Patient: sex M, age 29
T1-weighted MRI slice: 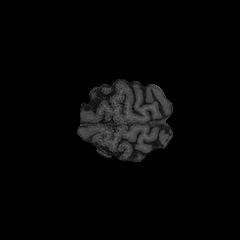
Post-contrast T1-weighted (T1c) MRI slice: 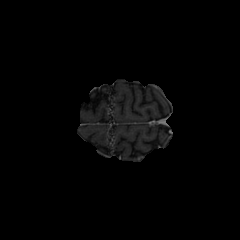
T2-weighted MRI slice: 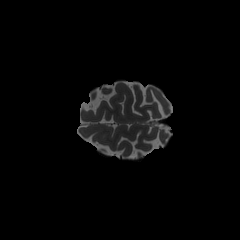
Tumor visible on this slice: no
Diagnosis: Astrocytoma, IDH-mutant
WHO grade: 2